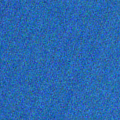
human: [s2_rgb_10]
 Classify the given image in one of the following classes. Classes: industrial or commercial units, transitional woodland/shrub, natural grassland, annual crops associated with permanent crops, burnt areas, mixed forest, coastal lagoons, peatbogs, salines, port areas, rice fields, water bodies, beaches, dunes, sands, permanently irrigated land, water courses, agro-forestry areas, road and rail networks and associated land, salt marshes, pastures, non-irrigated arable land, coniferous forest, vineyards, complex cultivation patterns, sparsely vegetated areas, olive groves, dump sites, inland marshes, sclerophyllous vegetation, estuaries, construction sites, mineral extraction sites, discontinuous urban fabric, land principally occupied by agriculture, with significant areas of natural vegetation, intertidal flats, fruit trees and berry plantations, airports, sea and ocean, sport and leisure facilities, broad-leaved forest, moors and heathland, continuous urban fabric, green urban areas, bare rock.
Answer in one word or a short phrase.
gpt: sea and ocean